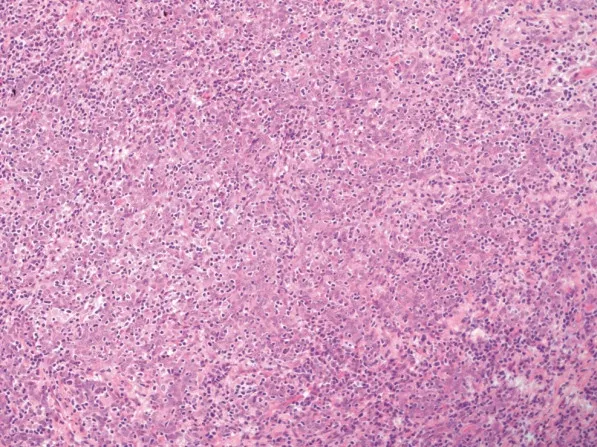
LELC, H&E 200x.
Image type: pathology (h&e)